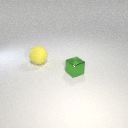
large yellow rubber sphere behind small green metal cube